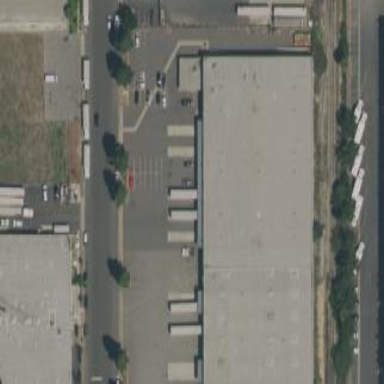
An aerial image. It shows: Warehouse building.